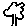
Label: tree